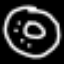
Label: donut